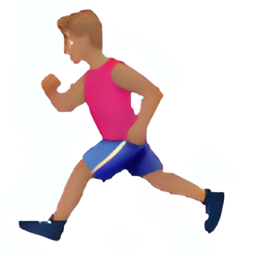
Name: man running type 4
Emoji: 🏃🏽‍♂️
Group: People & Body
Sub-group: person-activity